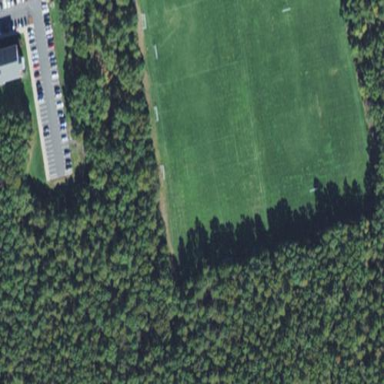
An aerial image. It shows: Soccer pitch for leisure land activities.